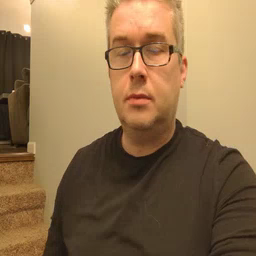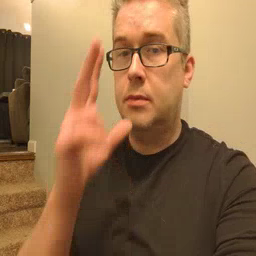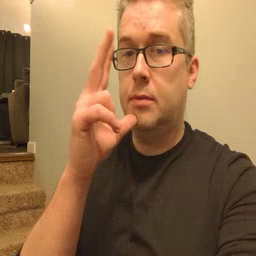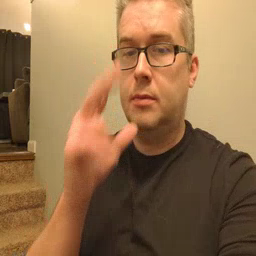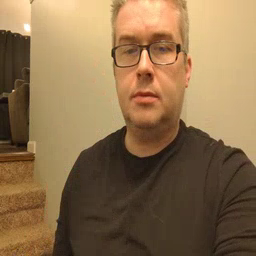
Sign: hen